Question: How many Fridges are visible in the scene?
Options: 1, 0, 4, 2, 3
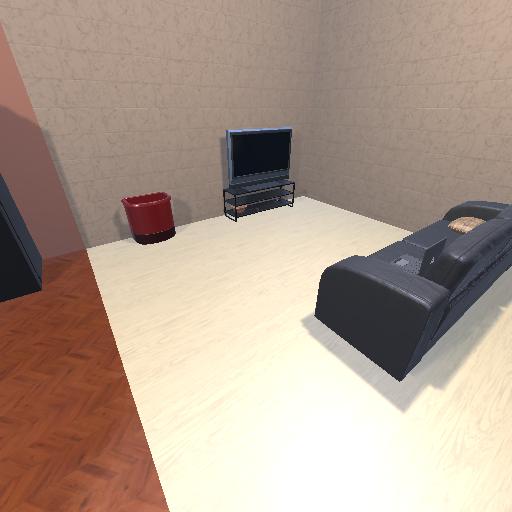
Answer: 1